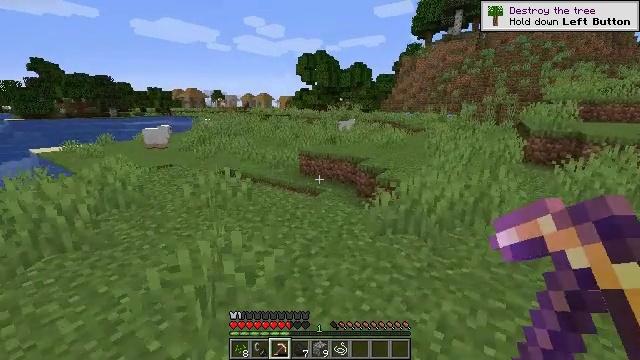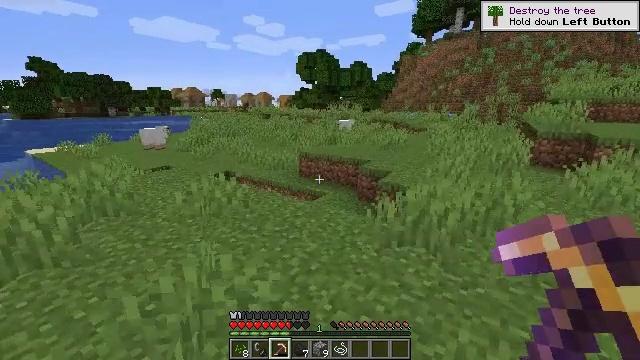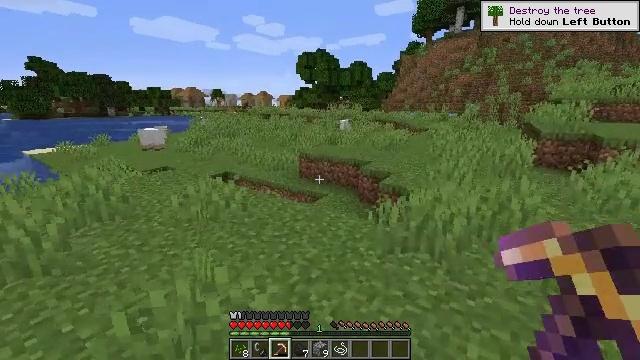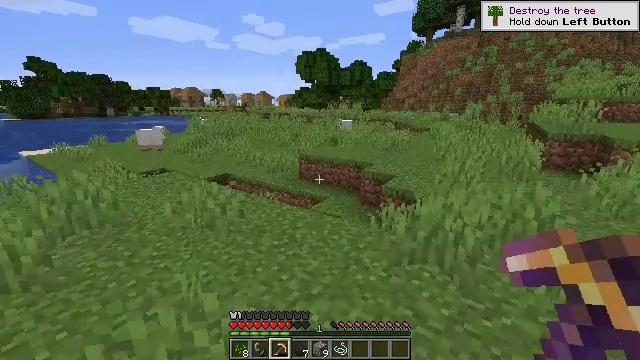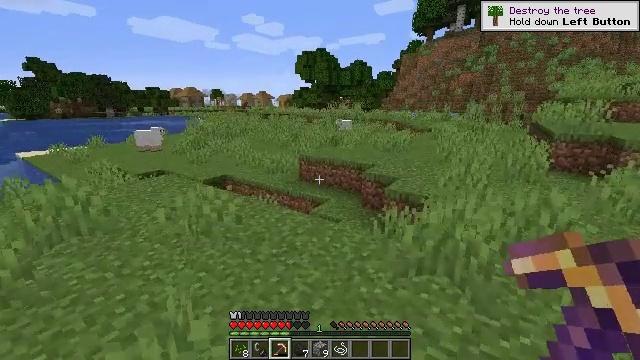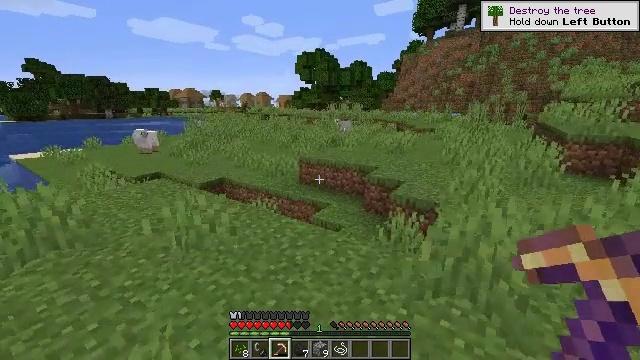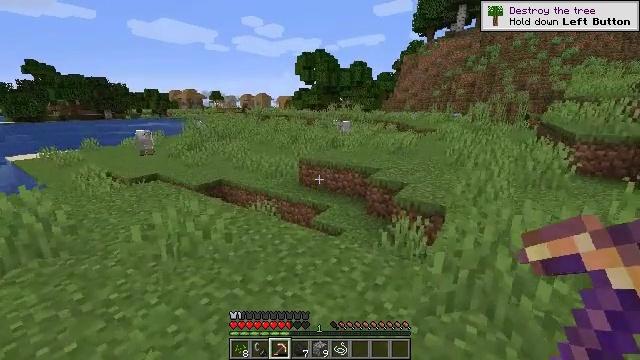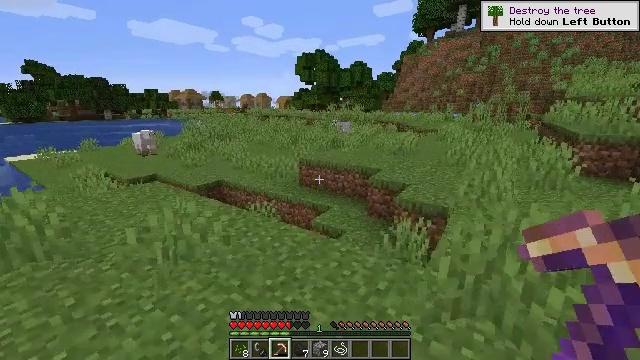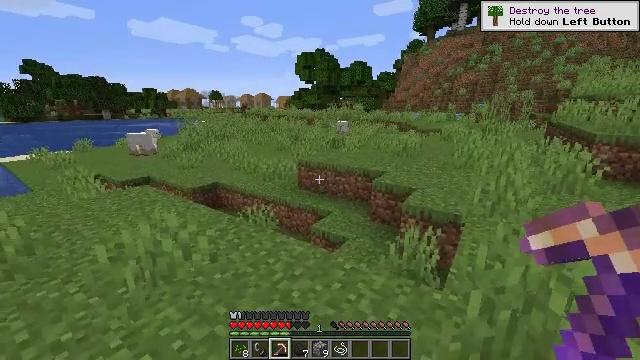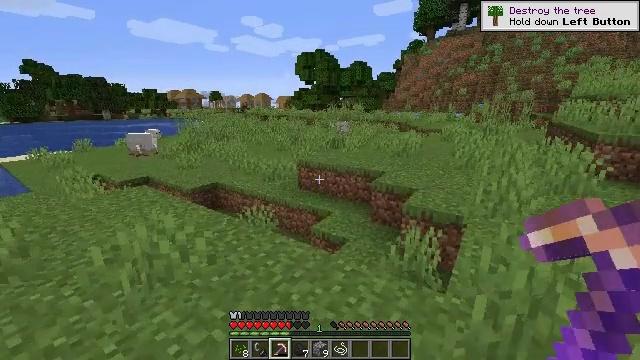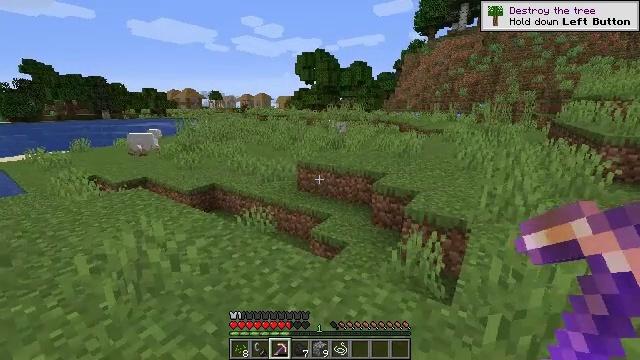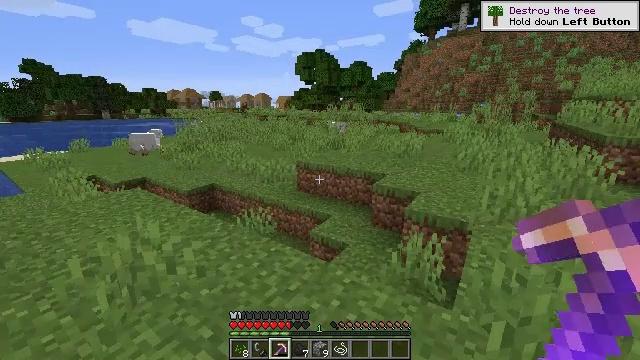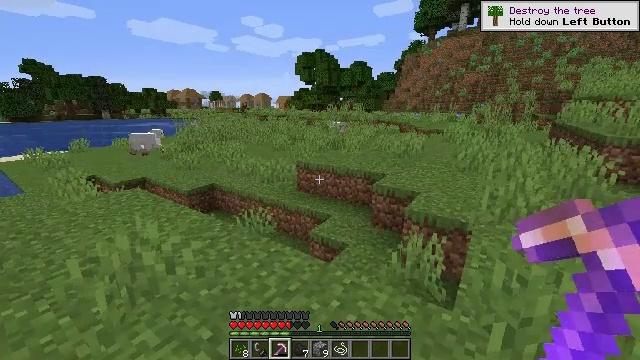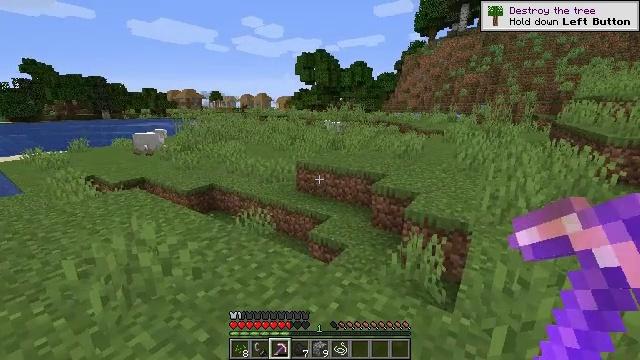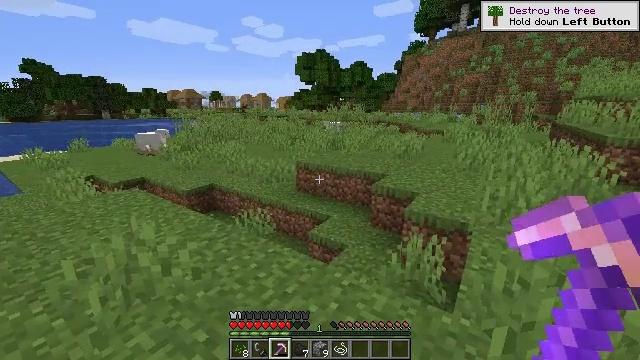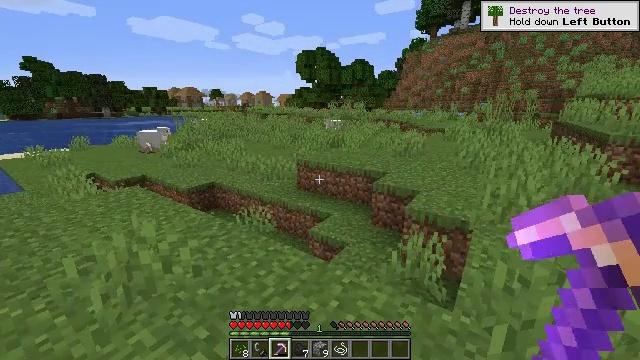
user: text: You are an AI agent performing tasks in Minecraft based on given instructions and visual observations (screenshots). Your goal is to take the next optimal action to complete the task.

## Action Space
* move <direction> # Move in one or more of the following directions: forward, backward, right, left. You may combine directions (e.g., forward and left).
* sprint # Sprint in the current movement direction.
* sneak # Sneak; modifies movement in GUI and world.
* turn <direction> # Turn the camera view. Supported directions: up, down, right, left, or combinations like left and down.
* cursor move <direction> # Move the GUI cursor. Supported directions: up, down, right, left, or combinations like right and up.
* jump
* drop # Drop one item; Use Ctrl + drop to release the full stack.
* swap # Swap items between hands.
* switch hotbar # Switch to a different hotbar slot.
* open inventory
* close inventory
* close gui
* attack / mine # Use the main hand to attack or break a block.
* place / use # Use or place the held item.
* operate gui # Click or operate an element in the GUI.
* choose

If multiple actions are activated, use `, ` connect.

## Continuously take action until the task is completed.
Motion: motion action
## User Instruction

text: Clear the ground by mining grass.
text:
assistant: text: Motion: move forward
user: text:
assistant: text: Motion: move forward
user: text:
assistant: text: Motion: move forward
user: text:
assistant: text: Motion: move forward
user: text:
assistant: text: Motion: move forward
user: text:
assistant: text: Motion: move forward
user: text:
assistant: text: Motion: move forward
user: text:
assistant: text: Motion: move forward
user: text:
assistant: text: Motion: no_op
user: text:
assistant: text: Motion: no_op
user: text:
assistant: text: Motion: no_op
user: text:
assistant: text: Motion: no_op
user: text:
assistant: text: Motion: no_op
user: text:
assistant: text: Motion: no_op
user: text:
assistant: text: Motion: no_op
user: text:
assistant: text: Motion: no_op
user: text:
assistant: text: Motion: no_op
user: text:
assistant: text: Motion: no_op
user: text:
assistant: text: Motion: no_op
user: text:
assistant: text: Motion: no_op
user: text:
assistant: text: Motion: no_op
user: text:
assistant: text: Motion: no_op
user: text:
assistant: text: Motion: no_op
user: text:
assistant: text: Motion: no_op
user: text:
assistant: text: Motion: no_op
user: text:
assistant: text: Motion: no_op
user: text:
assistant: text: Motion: no_op
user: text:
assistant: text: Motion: no_op
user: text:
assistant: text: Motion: no_op
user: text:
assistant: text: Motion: no_op